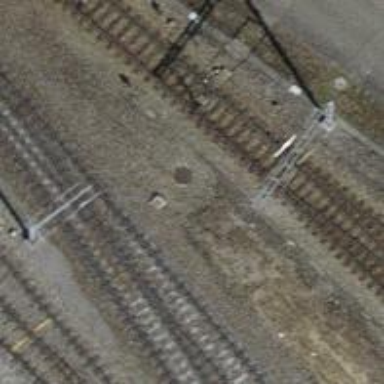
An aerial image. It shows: Railway yard with single rail track. The electrified track has contact line for power supply.